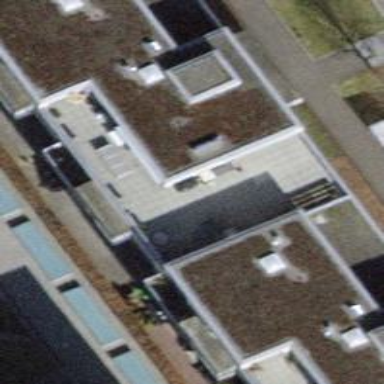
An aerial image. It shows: Yellow apartments building.